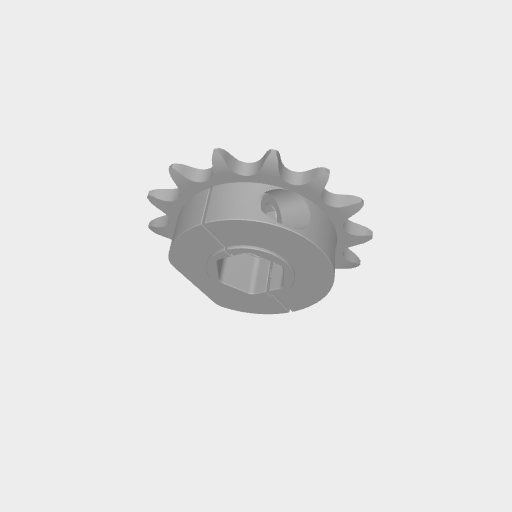
Part: SteelClampingSprocket12RID